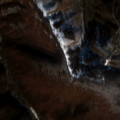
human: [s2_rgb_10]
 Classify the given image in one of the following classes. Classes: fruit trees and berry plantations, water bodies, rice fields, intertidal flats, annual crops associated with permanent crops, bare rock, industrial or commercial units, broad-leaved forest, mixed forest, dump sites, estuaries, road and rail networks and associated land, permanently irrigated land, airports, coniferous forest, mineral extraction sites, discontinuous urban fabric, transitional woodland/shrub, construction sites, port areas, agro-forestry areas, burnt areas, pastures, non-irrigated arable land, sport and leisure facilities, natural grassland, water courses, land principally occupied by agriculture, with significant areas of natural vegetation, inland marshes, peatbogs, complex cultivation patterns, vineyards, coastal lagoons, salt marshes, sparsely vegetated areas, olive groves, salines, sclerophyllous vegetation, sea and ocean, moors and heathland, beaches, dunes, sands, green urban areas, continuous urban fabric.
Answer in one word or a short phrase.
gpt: pastures, complex cultivation patterns, land principally occupied by agriculture, with significant areas of natural vegetation, broad-leaved forest